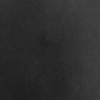
Label: dusty